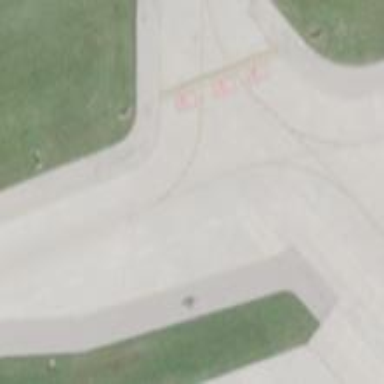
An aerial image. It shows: View of taxiway at the airport.